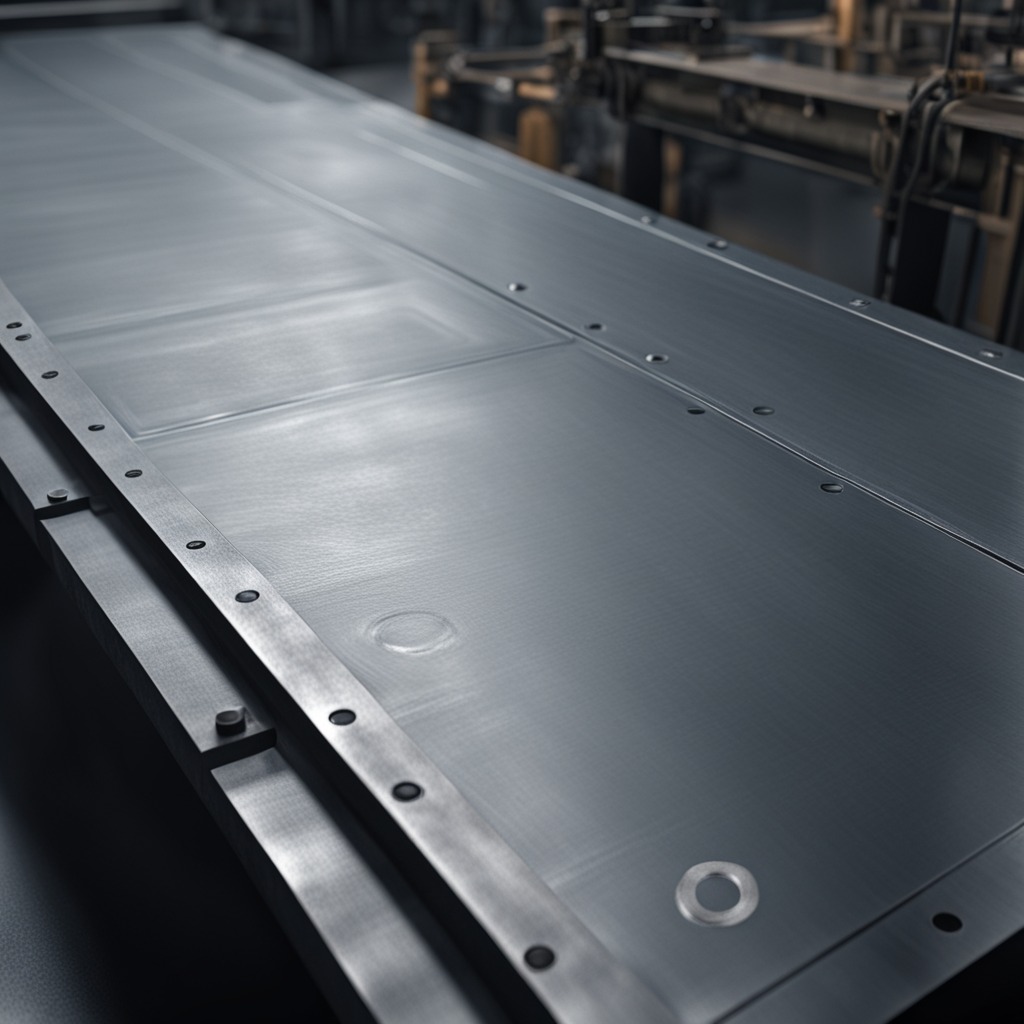
A flat metal washer is lying on a cold steel table in a mining workshop.